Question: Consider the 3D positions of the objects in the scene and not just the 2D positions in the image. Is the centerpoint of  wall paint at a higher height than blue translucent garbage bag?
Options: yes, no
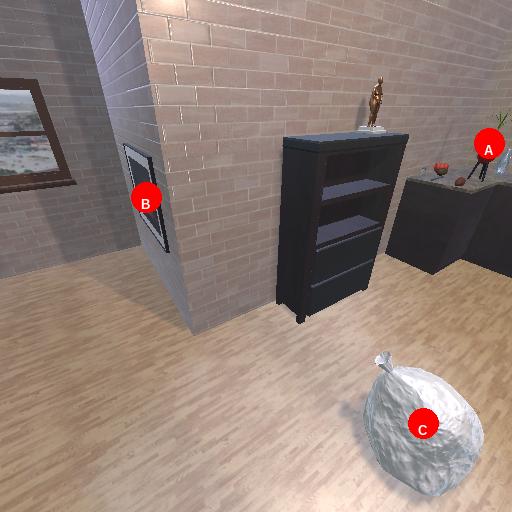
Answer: yes